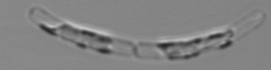
Label: Guinardia_striata